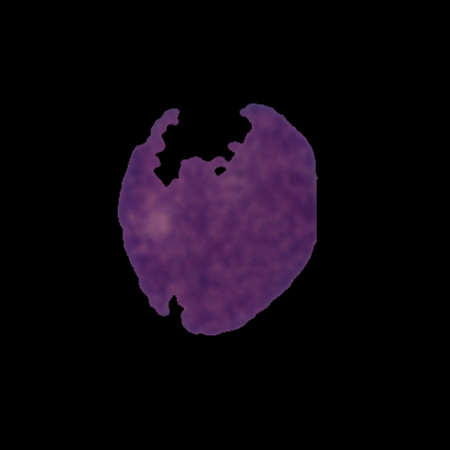
Label: cancer